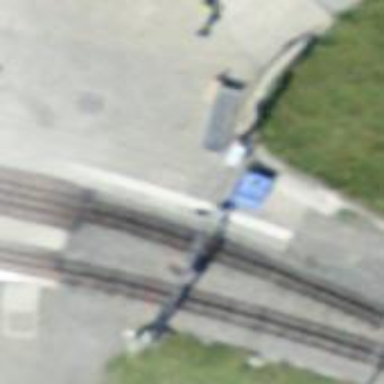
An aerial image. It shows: Railway signal.